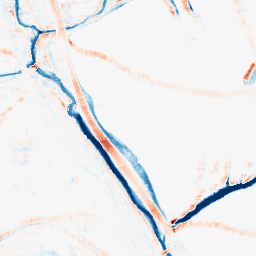
Category: morphological
Decomposition family: morphological_square
Decomposition parameters: operation: average
size: 10
Upsampling method: edge_directed
Upsampling parameters: scale: 4
Upsampling scale: 4